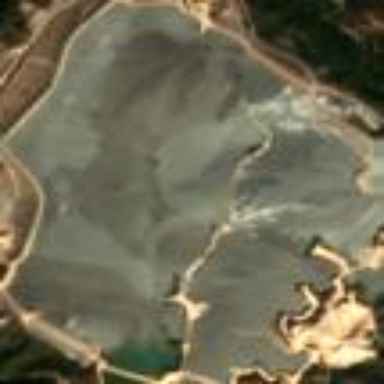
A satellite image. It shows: Tailings pond that is man-made.